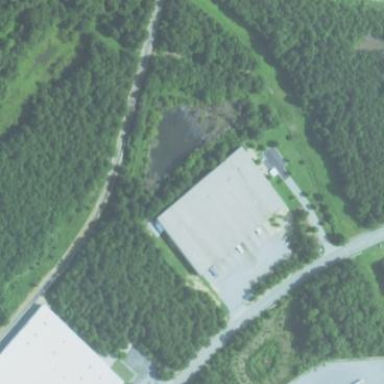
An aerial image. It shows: Warehouse building.